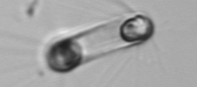
Label: Corethron_hystrix